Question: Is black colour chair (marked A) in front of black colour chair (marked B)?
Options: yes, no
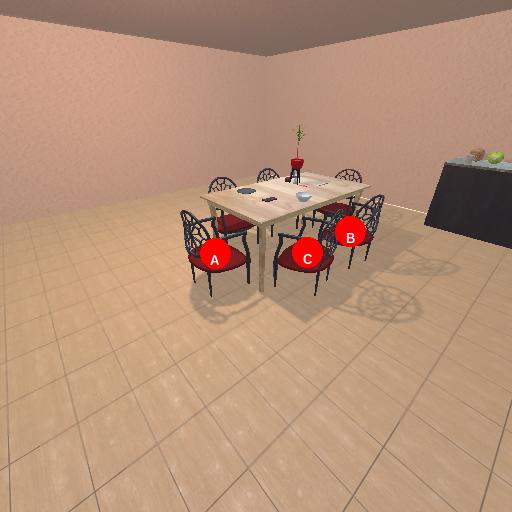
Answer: yes